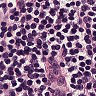
Metastatic tissue present: no